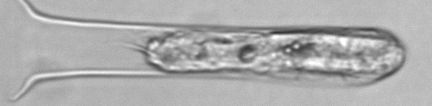
Label: Tintinnina